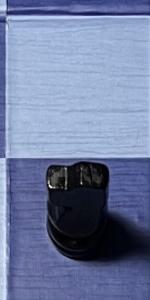
Label: Knight_Black